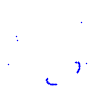
Particle: proton